Question: So,
I'm playing around with the DIRECTX API in C++ and designing a sprite interface that does clipping within parent 'RECT''s, like a UI window or another sprite or what have you.
This is because, later on, I'm going to make a scrolling function for a UI window.
I think an image would be appropriate to demonstrate what I am trying to achieve.

In order to do clipping calculations, at least four variables/structs are required (from what I can discern):
- 'RECT'- 'D3DXIMAGE_INFO'- - 'RECT''LPD3DXSPRITE->Draw()'
Now, I think it would be confusing if I showed you my entire interface and its inner workings and how it handles the variables.
So, instead,
this piece of code demonstrates how I'm currently calculating the clipping.
'''
void ClippingCalculation(){
RECT parent_bounds, draw_rect;
D3DXVECTOR2 sprite_position; //Relative to parent rect
D3DXIMAGE_INFO img_info;
//Fill image info
D3DXGetImageInfoFromFile("image.png", &img_info); //Image is 100x100px
//Define the rects
SetRect(&parent_bounds, 0, 0, 200, 200);
SetRect(&draw_rect, 0, 0, img_info.Width, img_info.Height); //Draw the entire image by default
//Give it a position that makes a portion go out of parent bounds
sprite_position = D3DXVECTOR2(150, 150); // 3/4 of the entire image is out of bounds
//Check if completely within bounds
bool min_x = (sprite_position.x > parent_bounds.left),
min_y = (sprite_position.y > parent_bounds.top),
max_x = (sprite_position.x+img_info.Width < parent_bounds.right),
max_y = (sprite_position.y+img_info.Height < parent_bounds.bottom);
if(min_x && min_y && max_x && max_y)
return; //No clipping needs to be done
float delta_top = parent_bounds.top - sprite_position.y,
delta_left = parent_bounds.left - sprite_position.x,
delta_bottom = parent_bounds.bottom - sprite_position.y,
delta_right = parent_bounds.right - sprite_position.x;
//Check if completely outside bounds
bool out_left = (delta_left >= img_info.Width),
out_top = (delta_top >= img_info.Height),
out_bottom = (delta_bottom >= img_info.Height),
out_right = (delta_right >= img_info.Width);
if(out_left || out_top || out_bottom || out_right){
//No drawing needs to be done, it's not even visible
return; //No clipping
}
if(!min_x) draw_rect.left = delta_left;
if(!min_x) draw_rect.top = delta_top;
if(!max_x) draw_rect.right = delta_right;
if(!max_y) draw_rect.bottom = delta_bottom;
return;
}
'''
## My questions are:
1. Do you see anything immediately wrong with the code?
2. Is it efficient or inefficient? The clipping is done every time the sprite is repositioned, loaded or when a parent is added.
3. Is the math solid? Should I approach it differently?
4. Could it be done in a better way and could you provide examples?
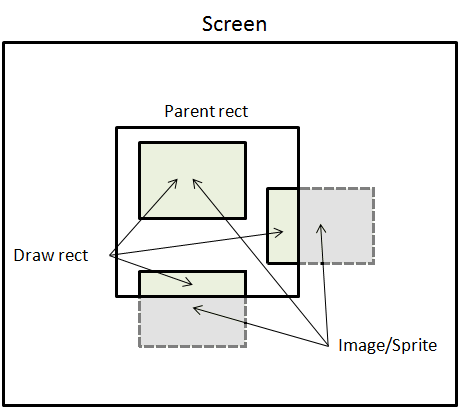
Answer: Clipping a RECT is a lot easier than this:
'''
clipped_rect.left= MAX(rect_a.left, rect_b.left);
clipped_rect.right= MIN(rect_a.right, rect_b.right);
clipped_rect.top= MIN(rect_a.top, rect_b.top);
clipped_rect.bottom= MAX(rect_a.bottom, rect_b.bottom);
bool completely_clipped=
clipped_rect.left>=clipped_rect.right ||
clipped_rect.bottom>=clipped_rect.top
'''
This assumes Y increases as you go up. It should be pretty easy to find a platform specific version of 'MIN' and 'MAX' that are performant.